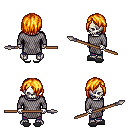
a pixel art fantasy rpg character, male body template, skeleton, chain mail, magenta pants, light blonde bangs hairstyle, gray slippers, spear, four views (front, back, left, right), 2x2 character sprite sheet, small pixel art, hard edges, no anti-aliasing